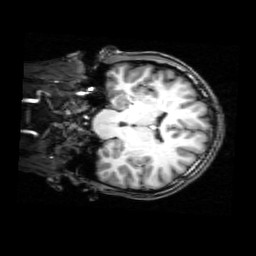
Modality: T1w
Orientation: coronal
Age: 27
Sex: female
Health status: healthy
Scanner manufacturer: philips
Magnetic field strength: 3 T
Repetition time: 0.008 s
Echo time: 0.0037 s